Question: I am using <URL> to facilitate a way by which it can be tricked out with CSS, I cannot figure out how to correctly implement any of the aesthetic augmentations he putatively supports.
Currently, it is invisible unless the hover state is active - in which case, this is what it looks like:

This is the perfect-scrollbar source CSS, from <URL> closed GitHub pull request alludes:
<URL>
... I couldn't find any calls to perfect-scrollbar's jQuery API that facilitated this, nor any examples of how to approach styling it with CSS.
If anyone has any actual, non-speculative experience with this - or better yet a live working example at which I can be pointed - that would be especially helpful.
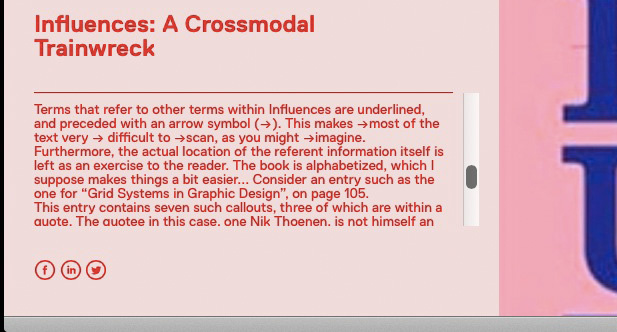
Answer: As Abraham Uribe pointed out, you can achieve this by changing the opacity. If you only want to change a specific scroll bar without changing your CSS, you can use jQuery to make your y-rail visible:
'''
$("#YOU_DIV_ID").find(".ps-scrollbar-y-rail").css({"opacity":0.5});
'''
or
'''
$("#YOU_DIV_ID").find(".ps-scrollbar-x-rail").css({"opacity":0.5});
'''
for making your x-rail visible).